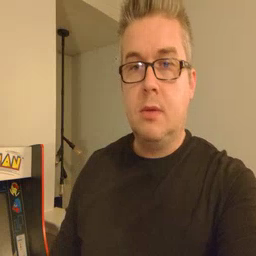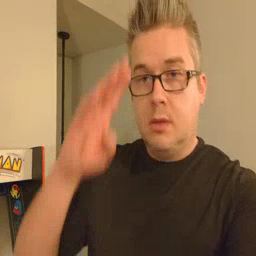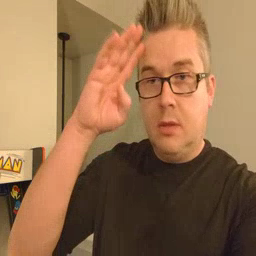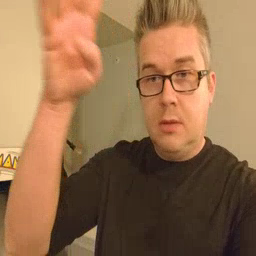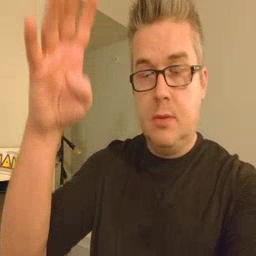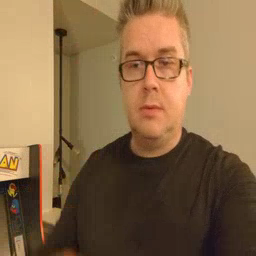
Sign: pretend